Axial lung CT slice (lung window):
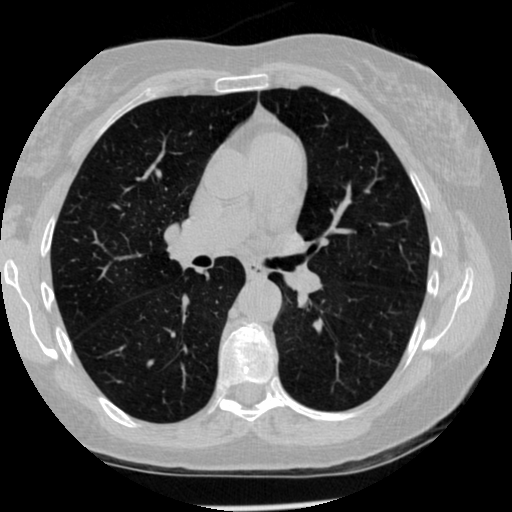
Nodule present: no